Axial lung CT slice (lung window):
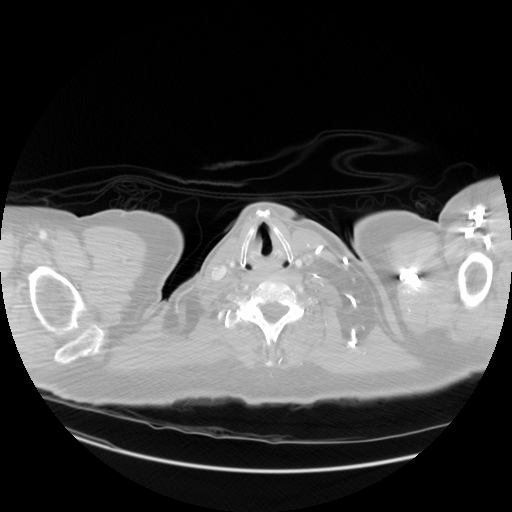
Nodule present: no